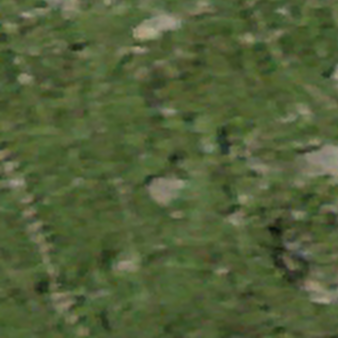
Label: other